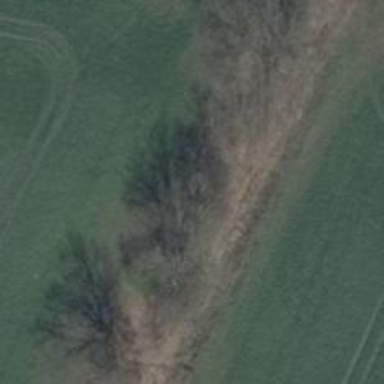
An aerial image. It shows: Row of deciduous broadleaved trees.